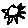
Label: sun